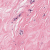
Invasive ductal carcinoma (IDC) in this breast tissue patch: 0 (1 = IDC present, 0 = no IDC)